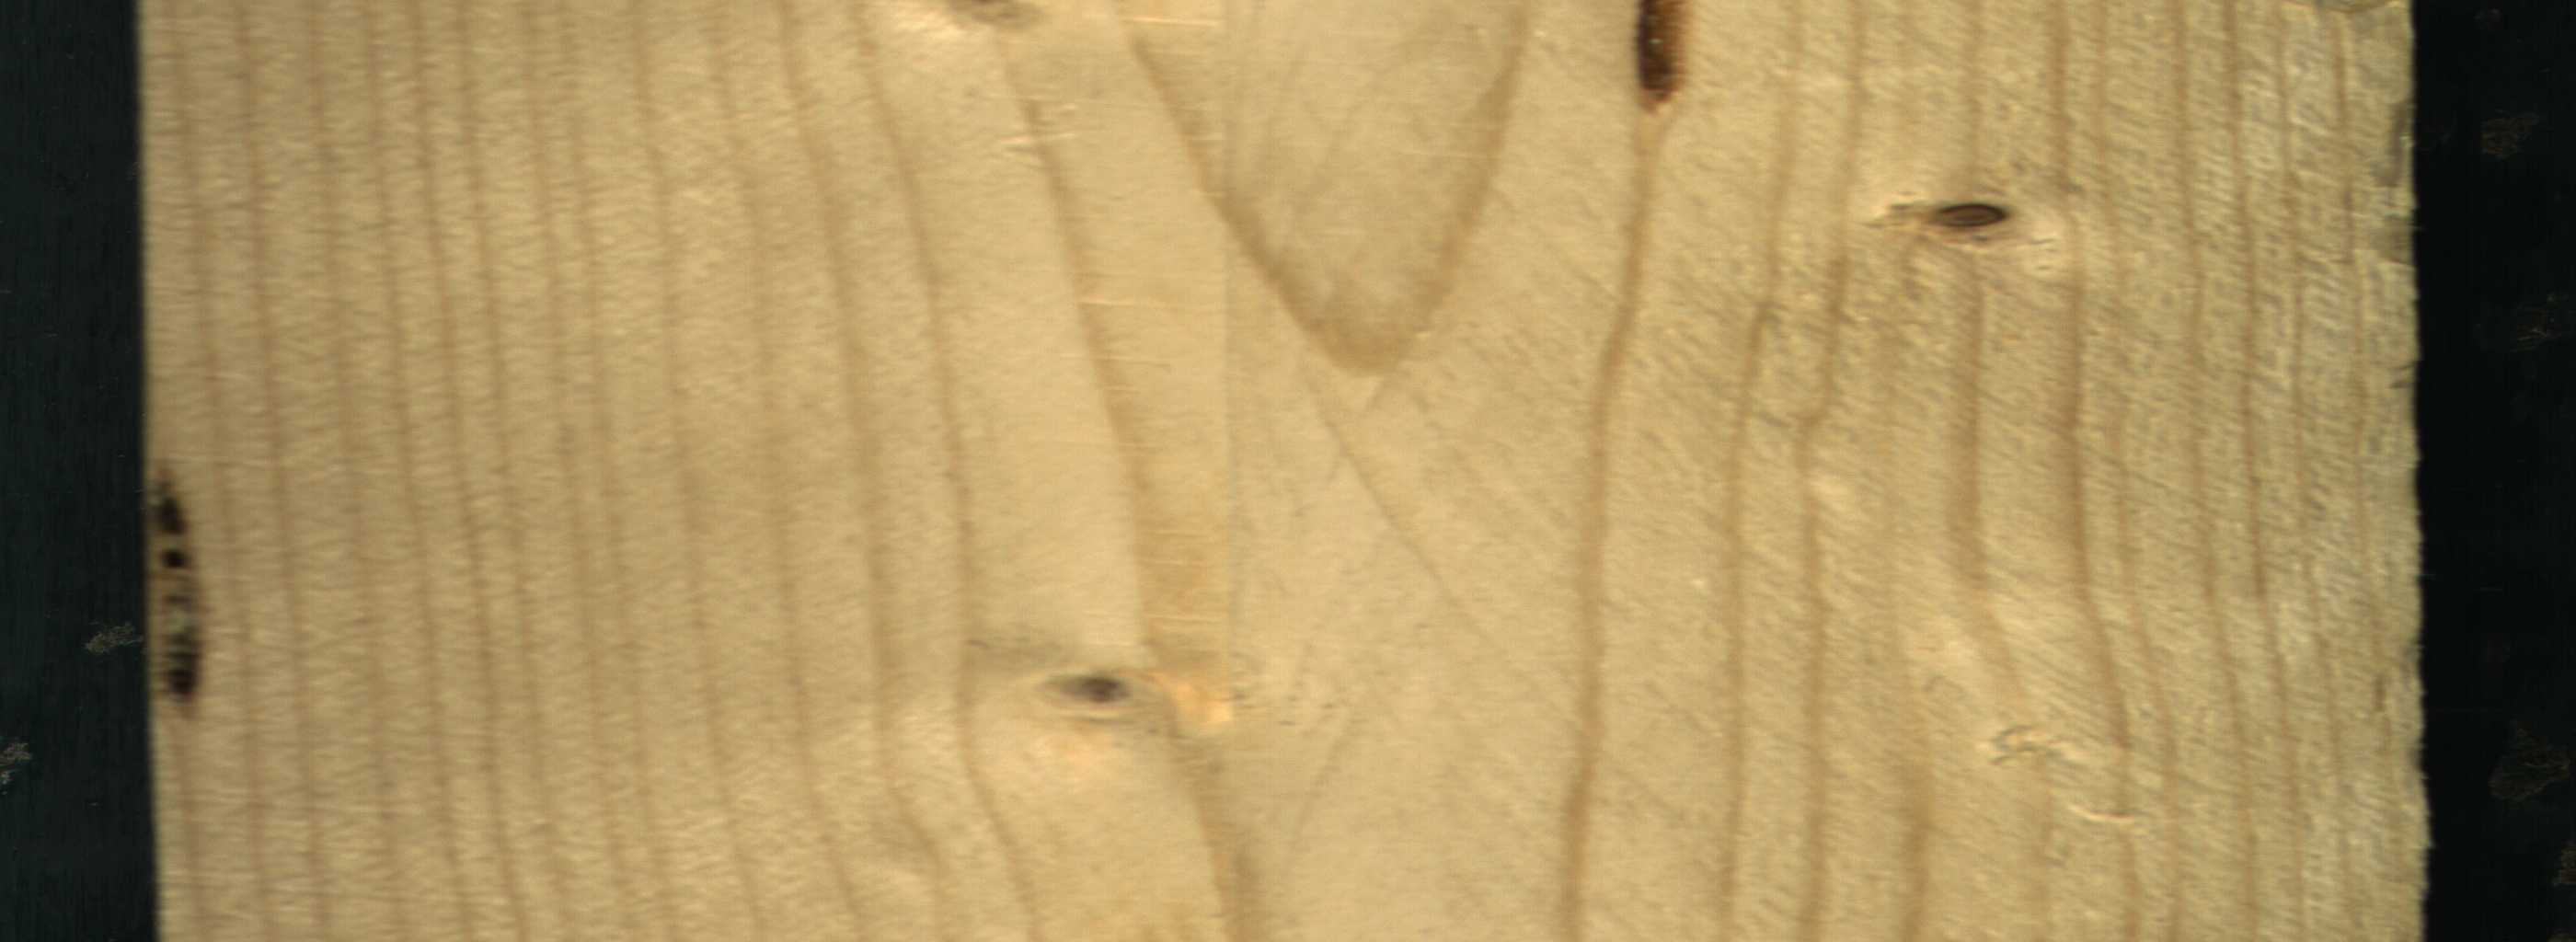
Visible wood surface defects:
resin
resin
Live_Knot
Live_Knot